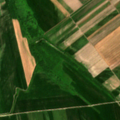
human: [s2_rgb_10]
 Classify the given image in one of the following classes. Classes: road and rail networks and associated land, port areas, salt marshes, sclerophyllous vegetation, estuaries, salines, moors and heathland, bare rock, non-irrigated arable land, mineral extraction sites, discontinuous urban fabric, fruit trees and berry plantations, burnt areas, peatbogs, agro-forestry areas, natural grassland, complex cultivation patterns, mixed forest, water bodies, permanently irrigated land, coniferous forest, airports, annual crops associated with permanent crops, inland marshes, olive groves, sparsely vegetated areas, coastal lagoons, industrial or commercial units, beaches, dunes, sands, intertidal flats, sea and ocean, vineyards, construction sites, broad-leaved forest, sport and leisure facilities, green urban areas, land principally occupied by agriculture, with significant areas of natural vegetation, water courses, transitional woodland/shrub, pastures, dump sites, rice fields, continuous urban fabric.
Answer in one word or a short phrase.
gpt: non-irrigated arable land, transitional woodland/shrub